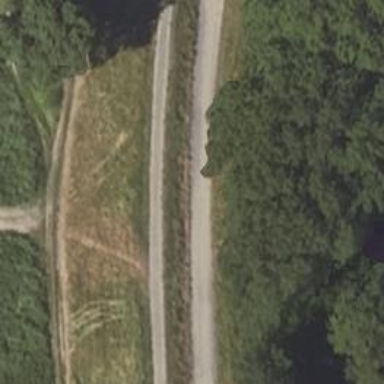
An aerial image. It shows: Path along embankment.